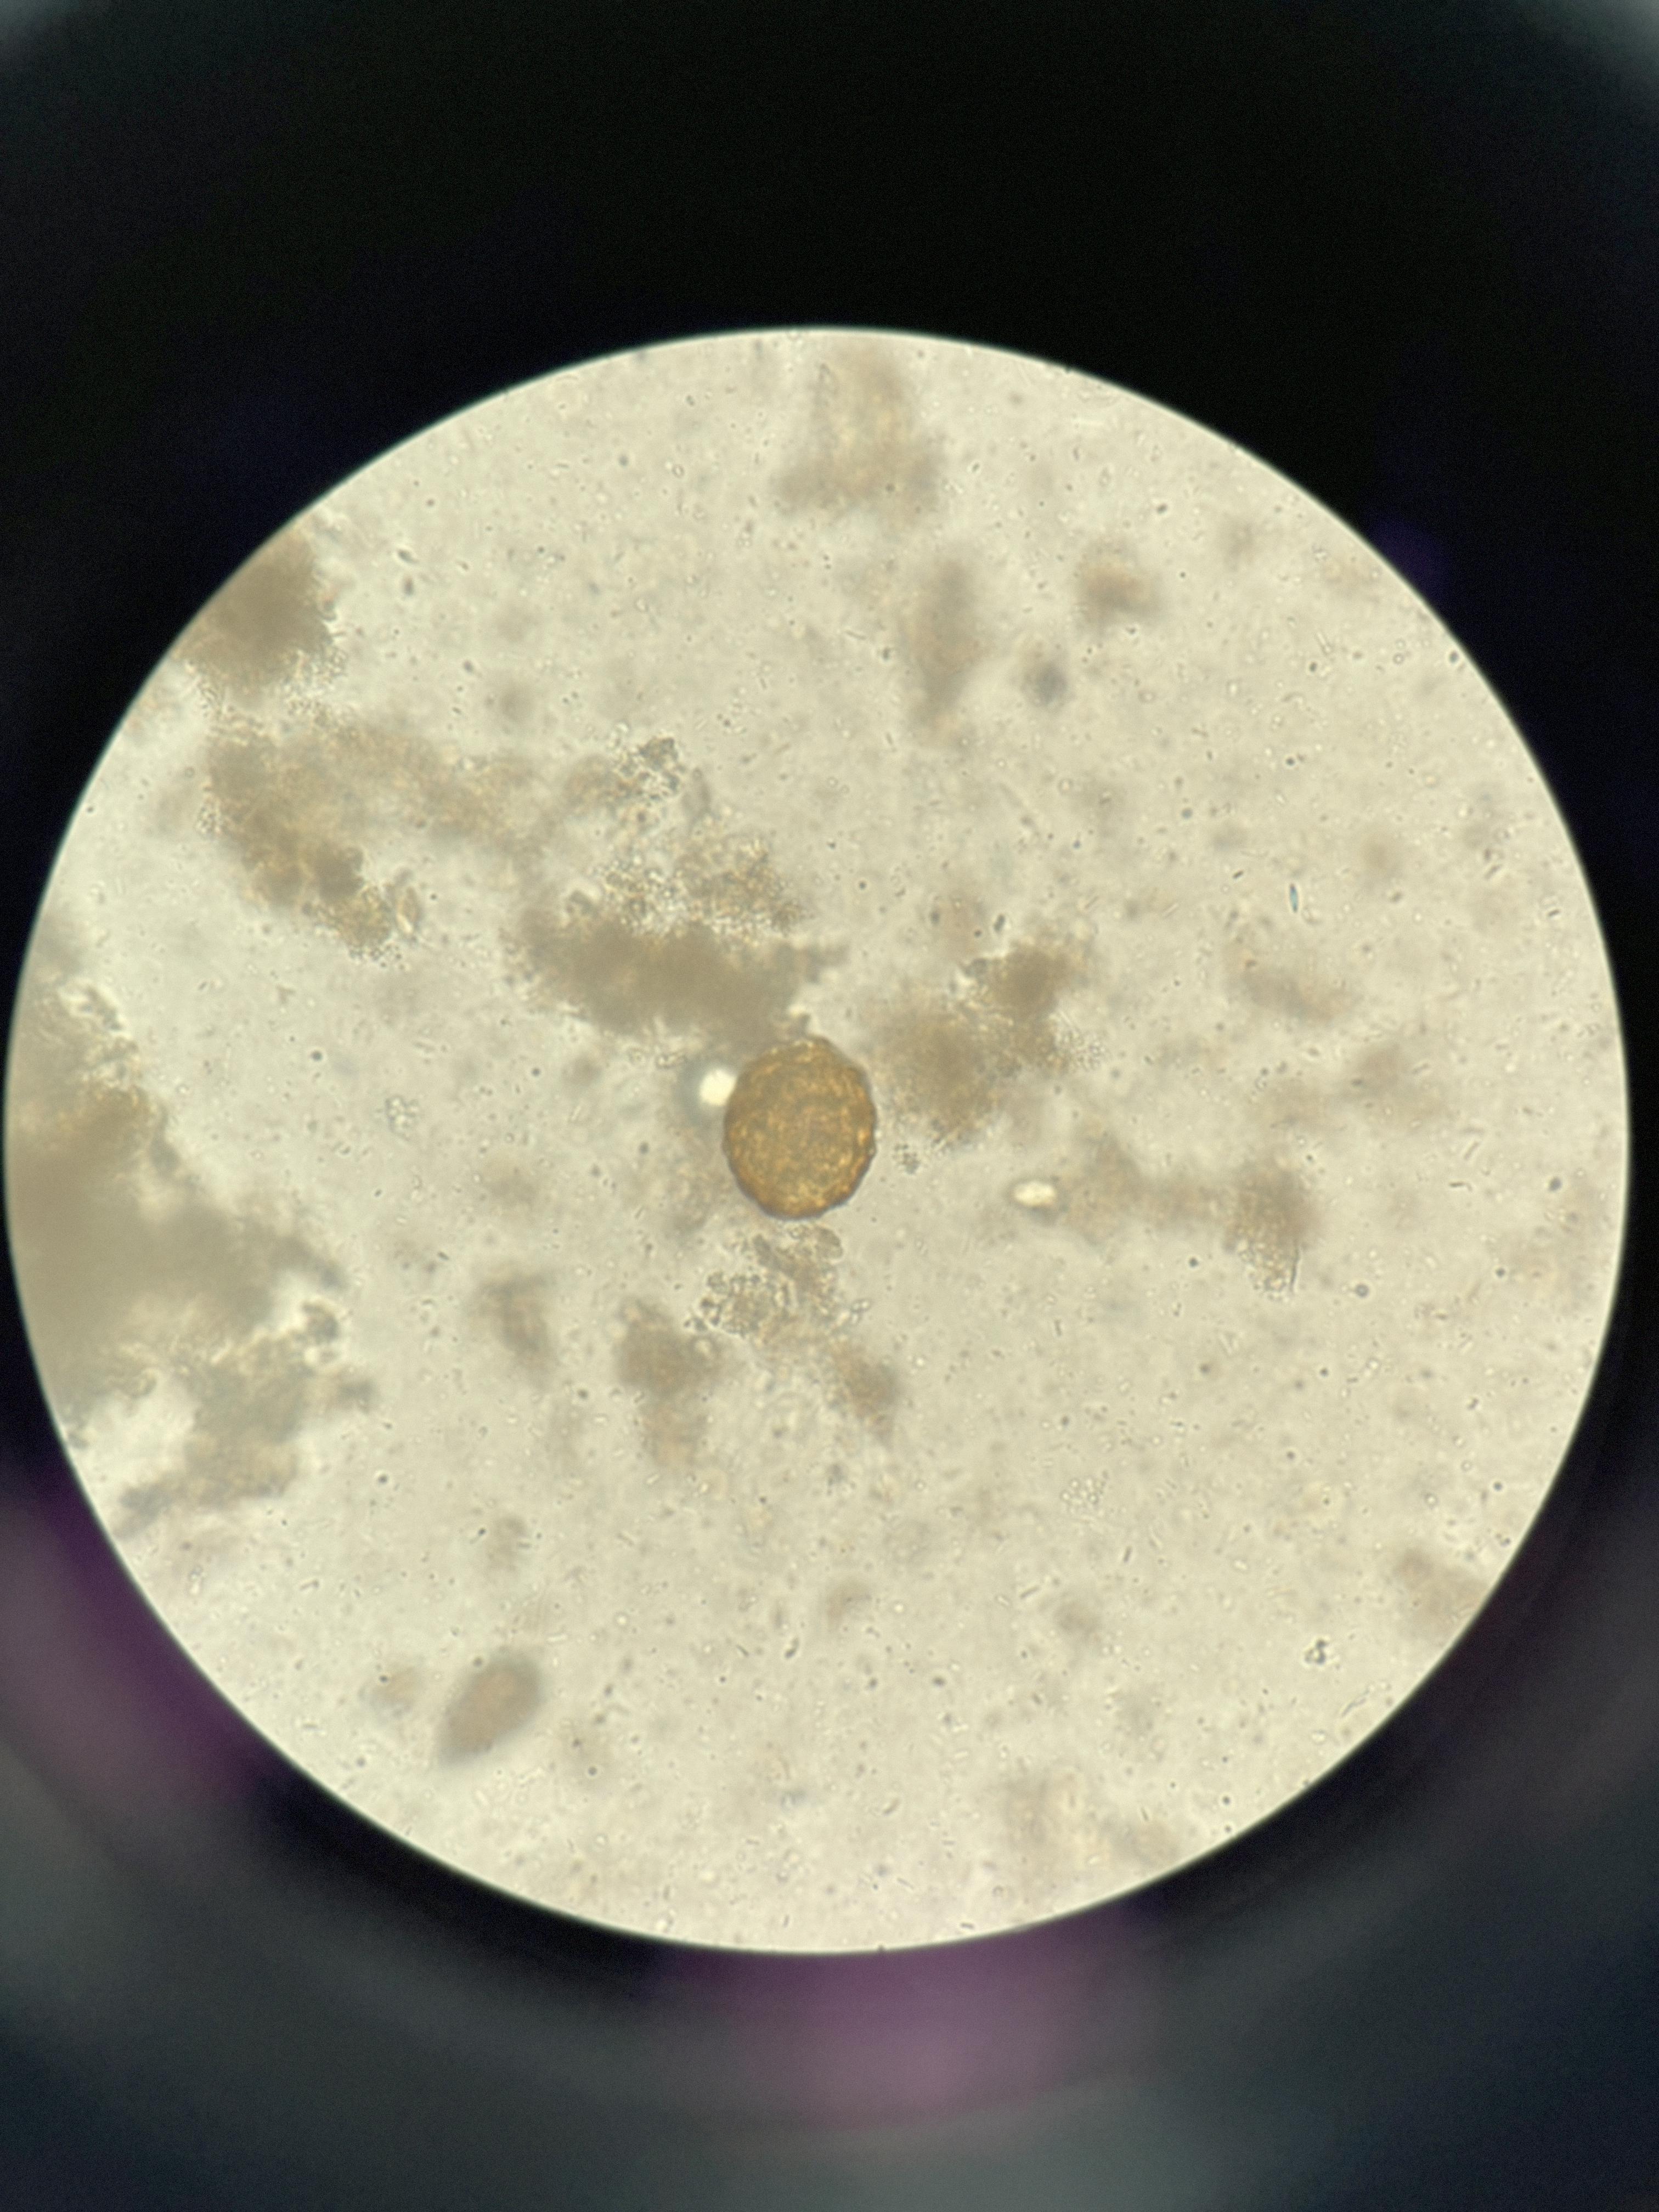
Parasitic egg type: Ascaris lumbricoides